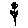
Label: flower